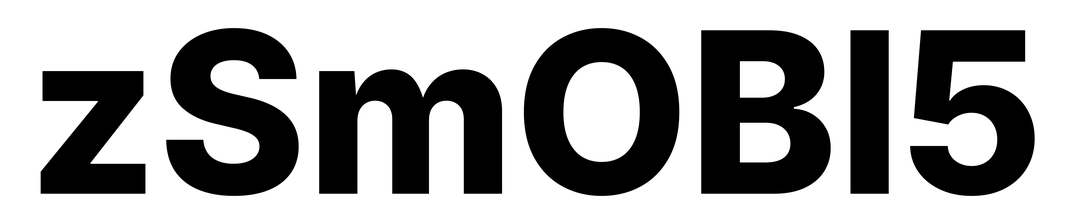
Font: Inter_ExtraBold